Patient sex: M
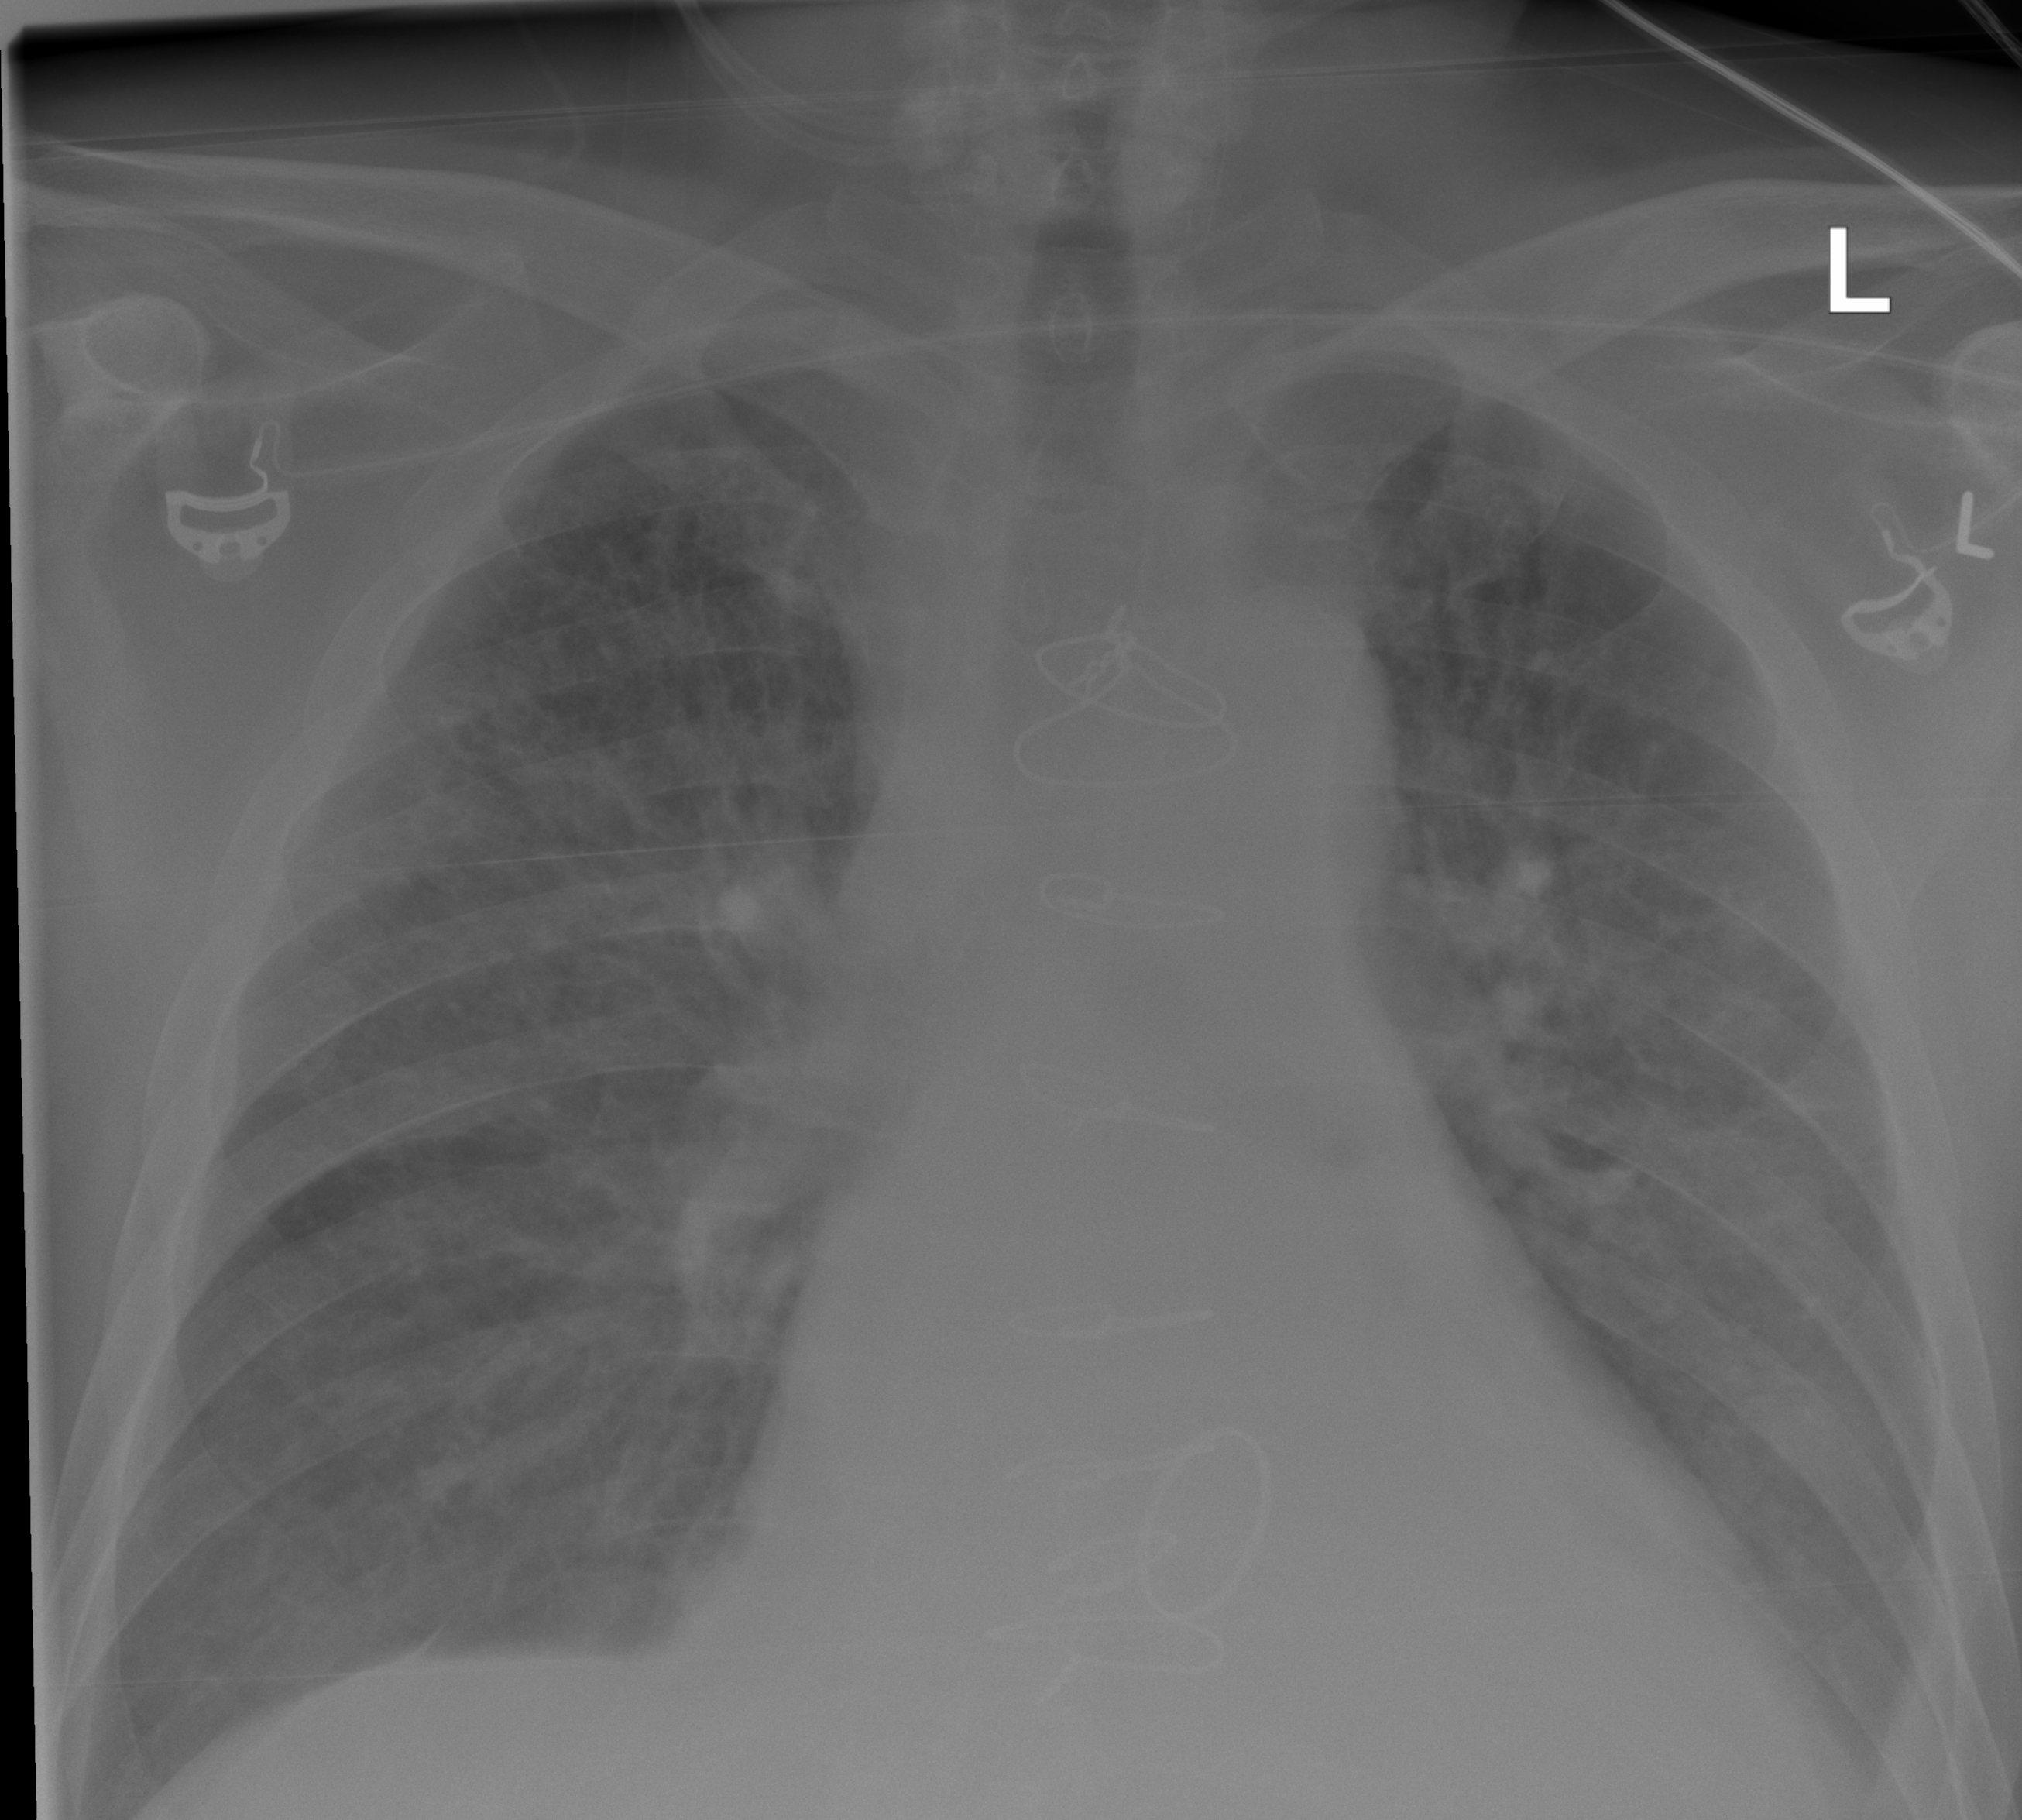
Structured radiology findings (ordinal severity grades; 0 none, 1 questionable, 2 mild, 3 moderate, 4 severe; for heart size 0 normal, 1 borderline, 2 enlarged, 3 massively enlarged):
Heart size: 2
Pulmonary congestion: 2
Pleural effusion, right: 1
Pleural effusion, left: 2
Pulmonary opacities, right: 2
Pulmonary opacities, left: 2
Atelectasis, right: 1
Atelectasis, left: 0